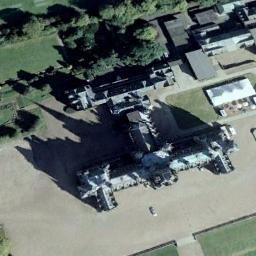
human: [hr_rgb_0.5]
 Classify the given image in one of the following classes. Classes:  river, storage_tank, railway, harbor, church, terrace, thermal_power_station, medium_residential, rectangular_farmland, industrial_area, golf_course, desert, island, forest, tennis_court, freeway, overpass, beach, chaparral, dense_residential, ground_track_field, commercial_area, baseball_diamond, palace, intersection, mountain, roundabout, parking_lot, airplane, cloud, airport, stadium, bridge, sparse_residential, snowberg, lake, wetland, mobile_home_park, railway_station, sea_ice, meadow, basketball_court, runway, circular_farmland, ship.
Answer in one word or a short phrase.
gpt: church